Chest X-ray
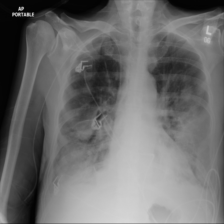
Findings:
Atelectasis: negative
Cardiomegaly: negative
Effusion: negative
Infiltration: negative
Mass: positive
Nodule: negative
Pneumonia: negative
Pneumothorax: negative
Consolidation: negative
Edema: negative
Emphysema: negative
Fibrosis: negative
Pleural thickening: negative
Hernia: negative